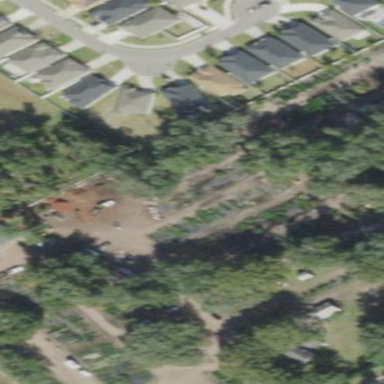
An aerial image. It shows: Plant nursery area.